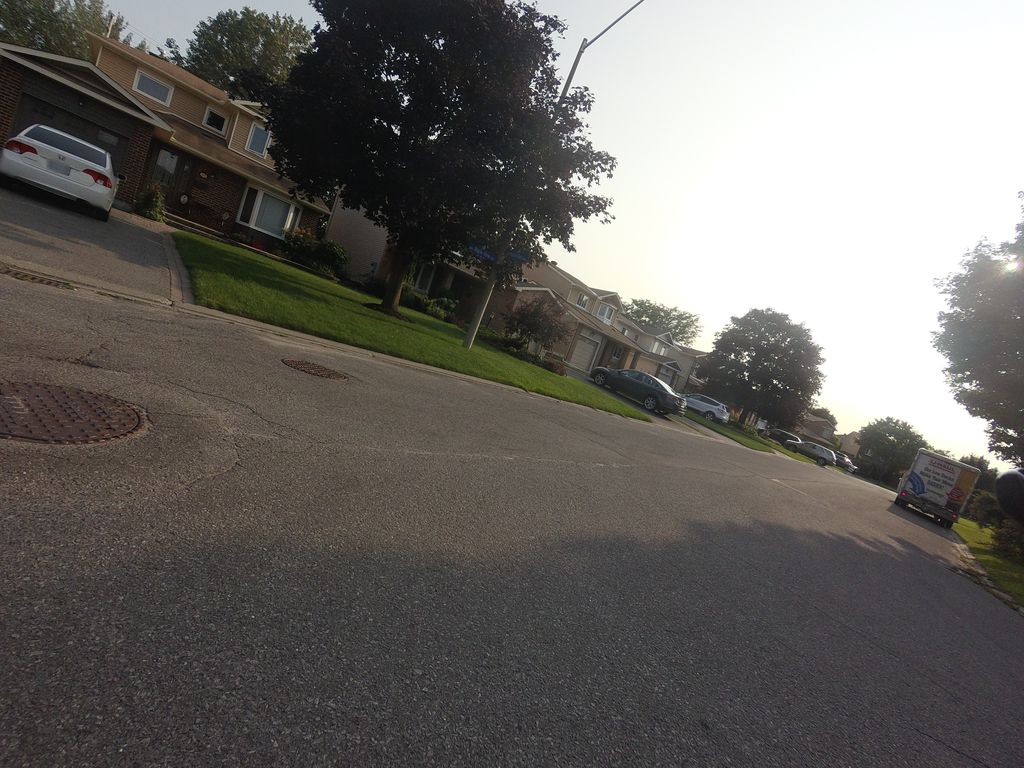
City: ottawa-gatineau